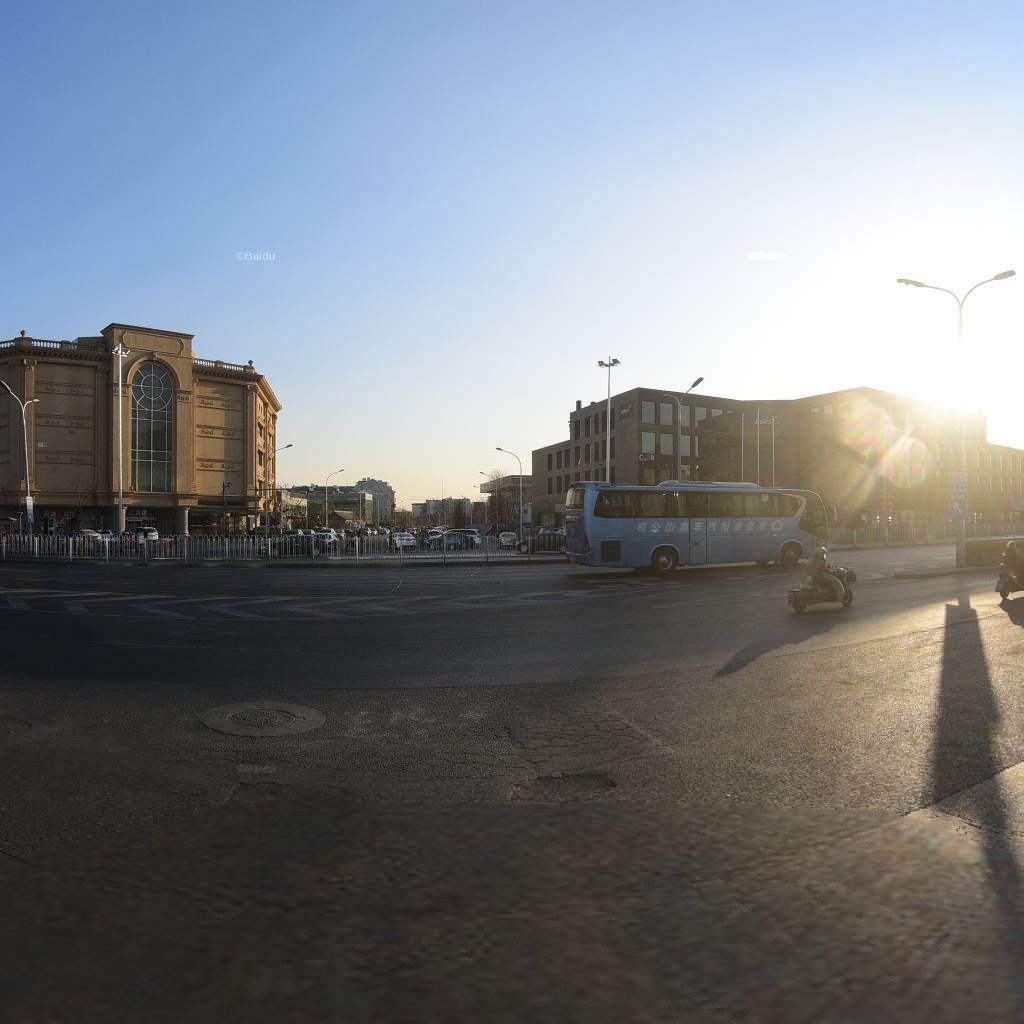
Region: Dongcheng
Road damage annotations: alligator crack, manhole cover, pothole, manhole cover, transverse crack, transverse crack